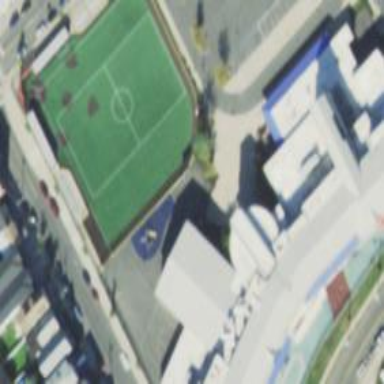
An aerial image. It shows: Basketball court on leisure land pitch.